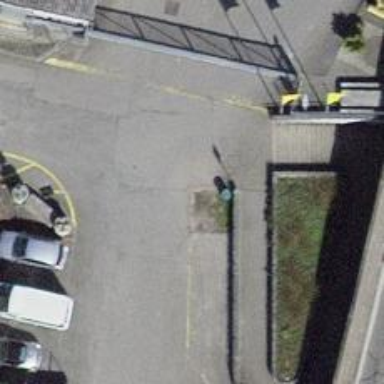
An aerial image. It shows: Footway passing through tunnel.